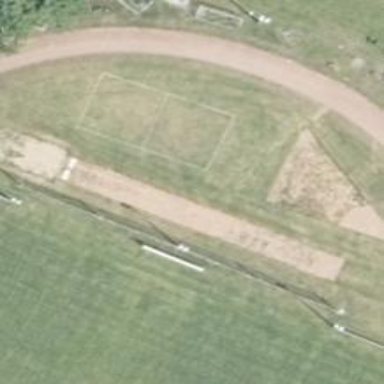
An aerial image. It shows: Athletics track located on leisure land.